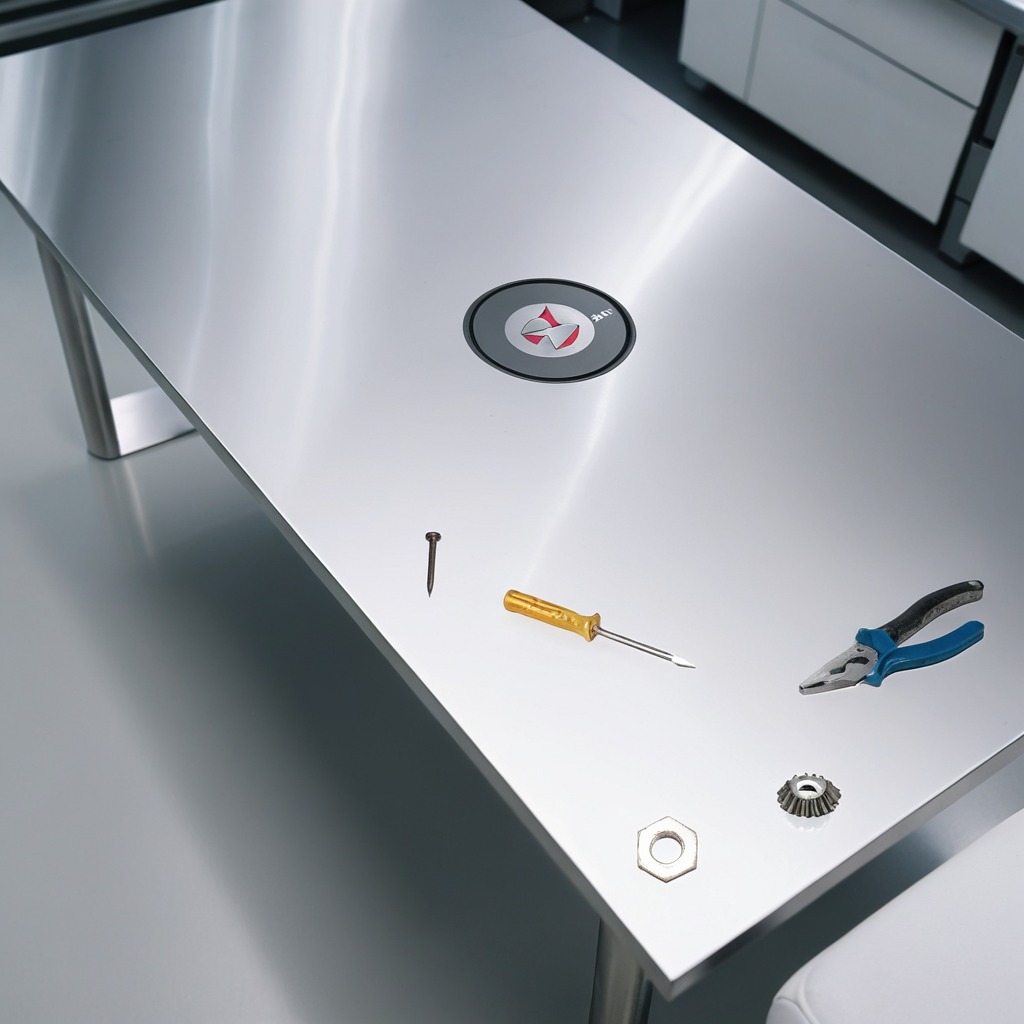
A gear with teeth, an iron nail, pliers, a screwdriver, and a metal nut are lying on the stainless steel table.